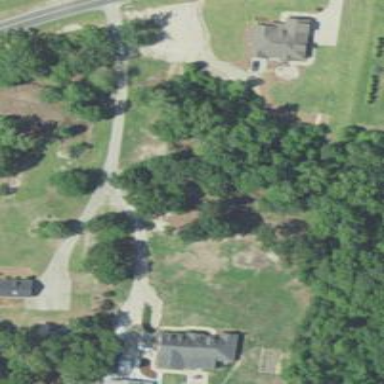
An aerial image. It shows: Driveway.